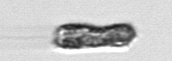
Label: Pseudochattonella_farcimen